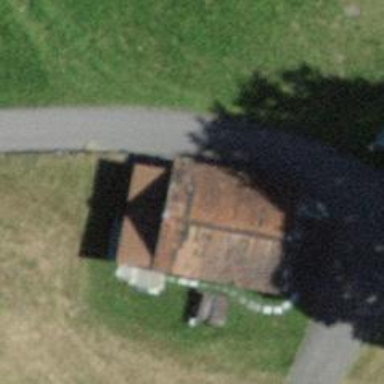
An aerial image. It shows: Barn.